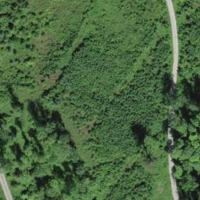
EUNIS habitat code: 43
Species observed at this site:
Lonicera acuminata